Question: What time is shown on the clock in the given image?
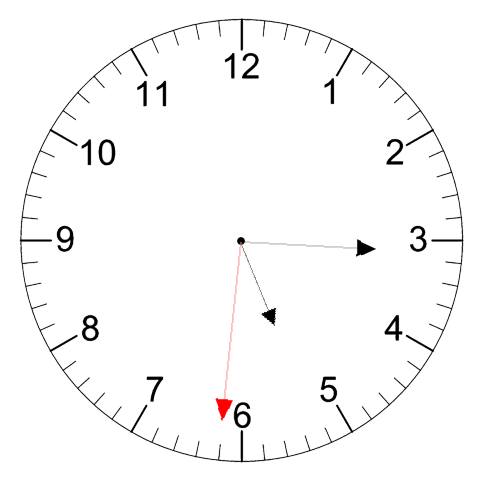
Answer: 05:15:31